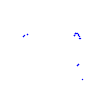
Particle: kaon